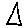
Label: triangle